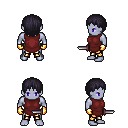
a pixel art fantasy rpg character, male body template, dark elf, purple skin, maroon tunic, gold greaves, raven plain hairstyle, gold gloves, dagger, four views (front, back, left, right), 2x2 character sprite sheet, small pixel art, hard edges, no anti-aliasing